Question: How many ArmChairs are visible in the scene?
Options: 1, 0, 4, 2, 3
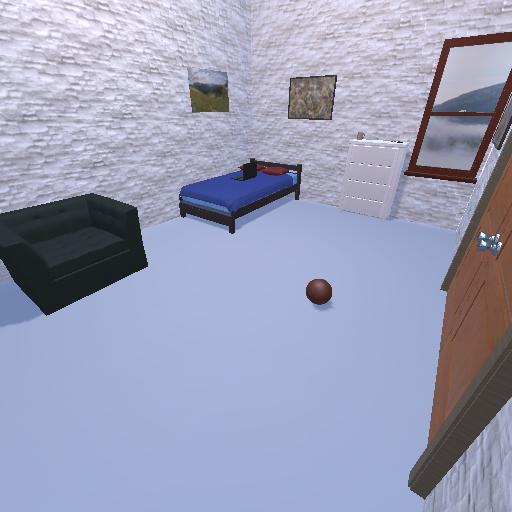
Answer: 1